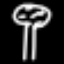
Label: mushroom